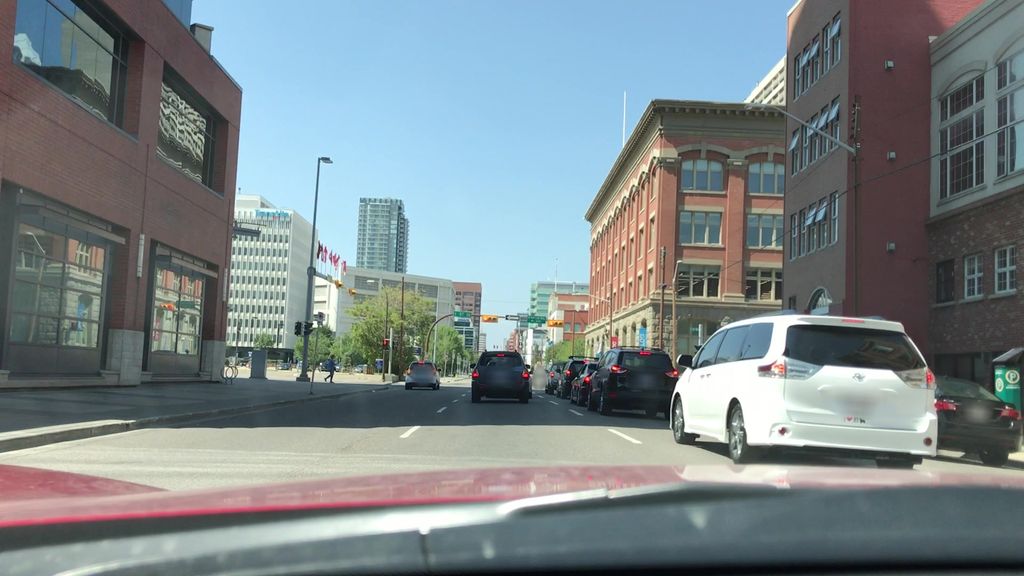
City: calgary